Breast ultrasound image
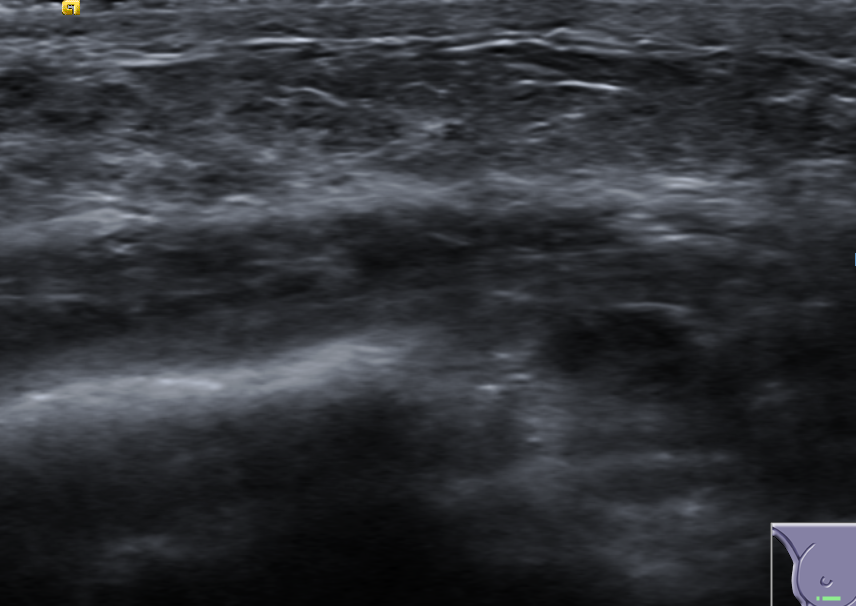
Diagnosis: normal